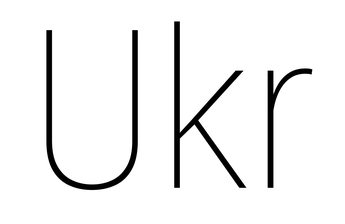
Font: Roboto_Condensed_Thin